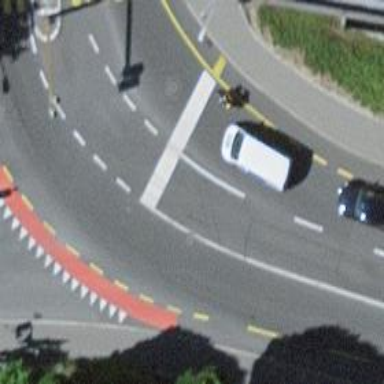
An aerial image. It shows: Secondary road with asphalt surface. There are lanes for both cycleway and sidewalk on both sides.